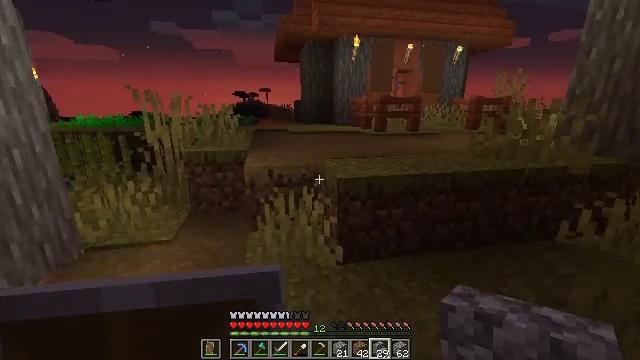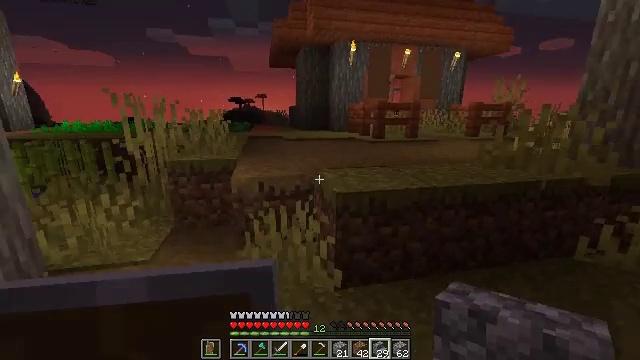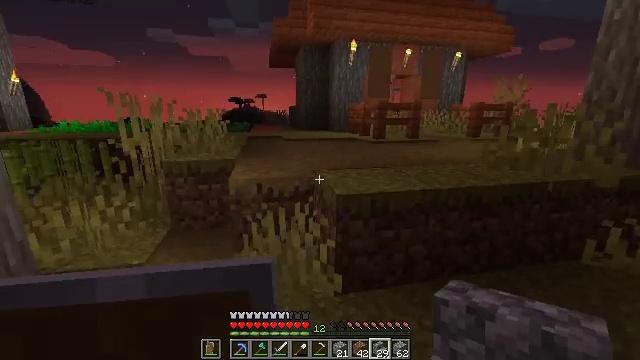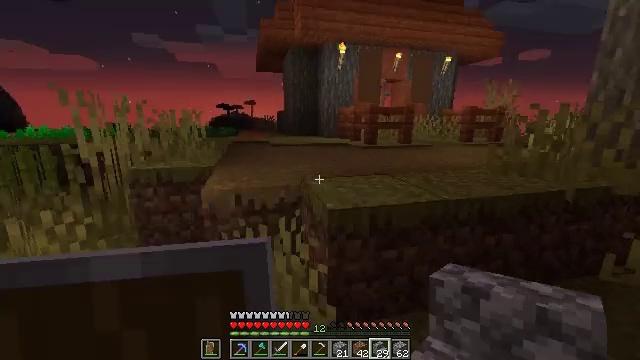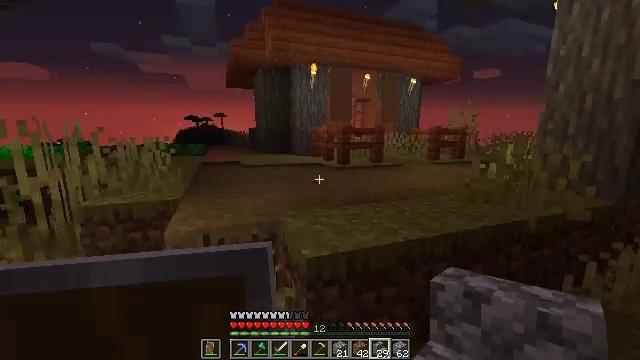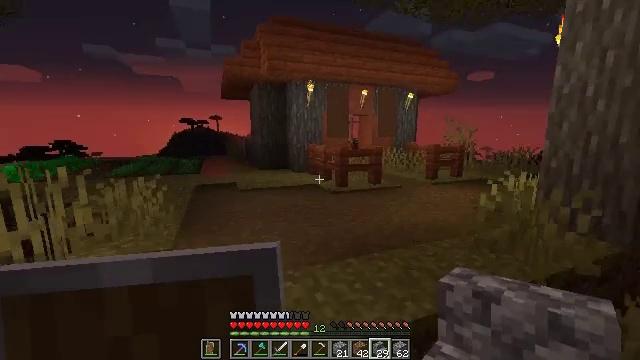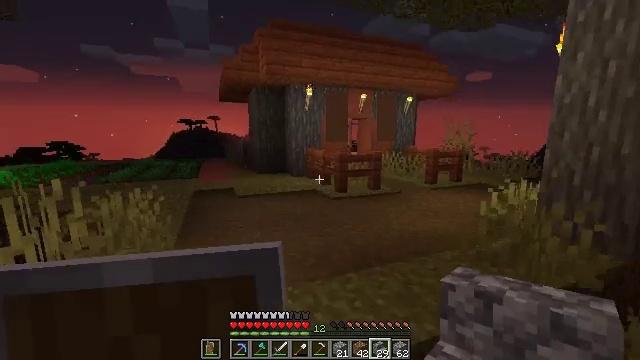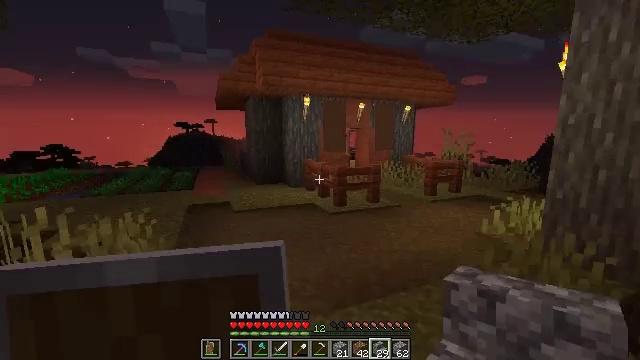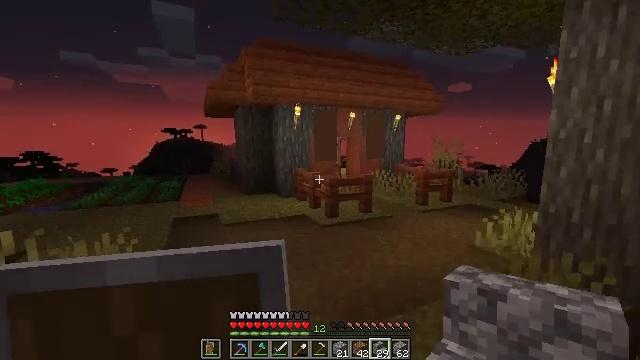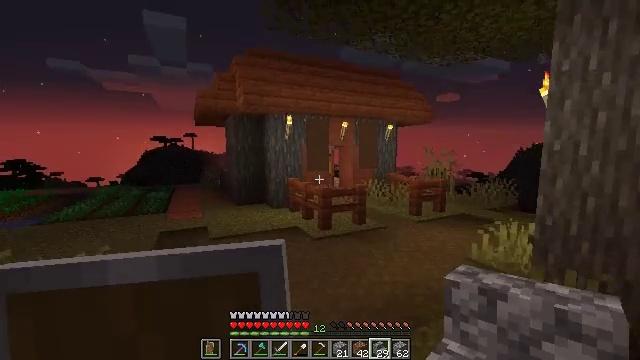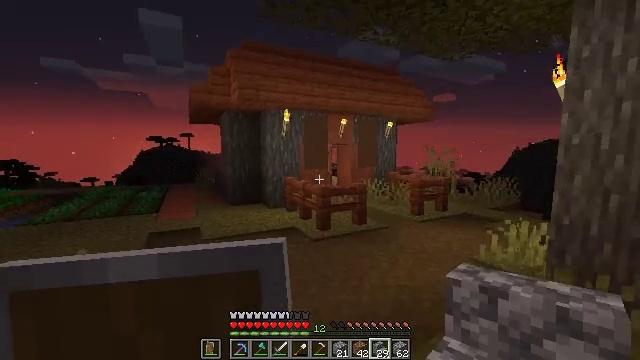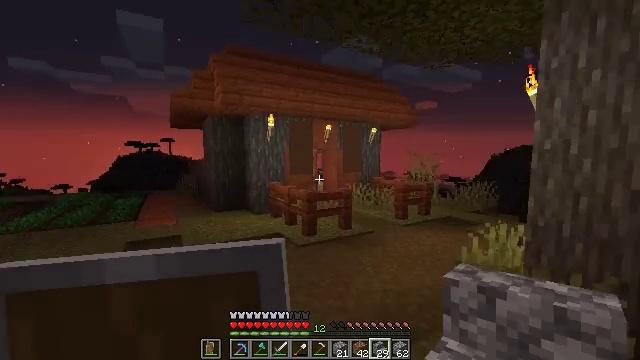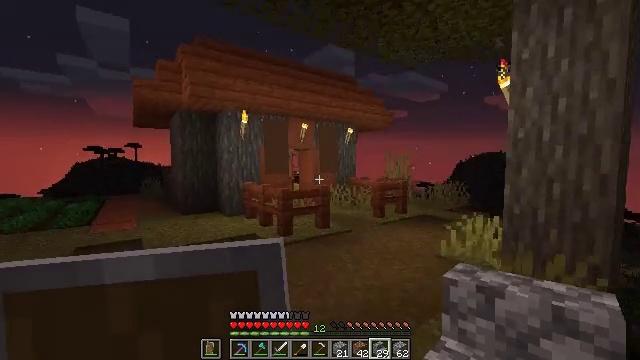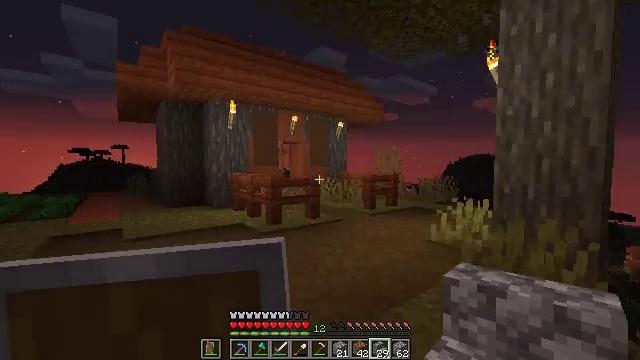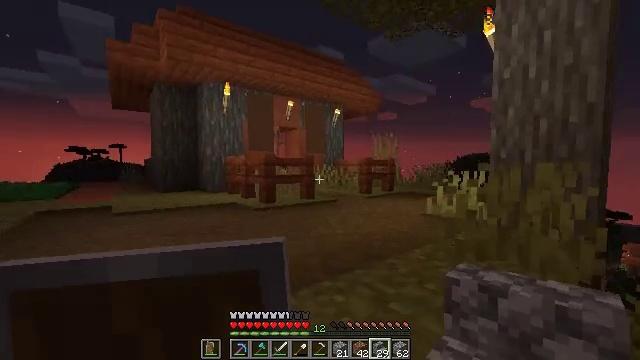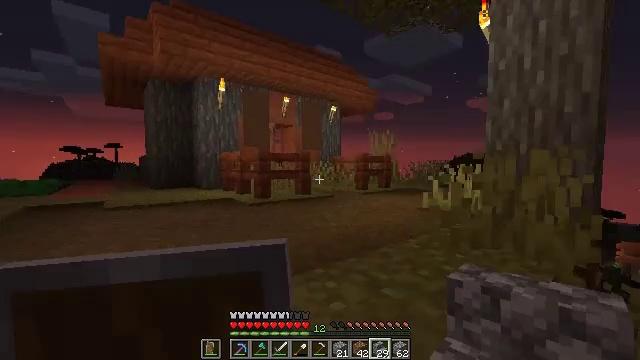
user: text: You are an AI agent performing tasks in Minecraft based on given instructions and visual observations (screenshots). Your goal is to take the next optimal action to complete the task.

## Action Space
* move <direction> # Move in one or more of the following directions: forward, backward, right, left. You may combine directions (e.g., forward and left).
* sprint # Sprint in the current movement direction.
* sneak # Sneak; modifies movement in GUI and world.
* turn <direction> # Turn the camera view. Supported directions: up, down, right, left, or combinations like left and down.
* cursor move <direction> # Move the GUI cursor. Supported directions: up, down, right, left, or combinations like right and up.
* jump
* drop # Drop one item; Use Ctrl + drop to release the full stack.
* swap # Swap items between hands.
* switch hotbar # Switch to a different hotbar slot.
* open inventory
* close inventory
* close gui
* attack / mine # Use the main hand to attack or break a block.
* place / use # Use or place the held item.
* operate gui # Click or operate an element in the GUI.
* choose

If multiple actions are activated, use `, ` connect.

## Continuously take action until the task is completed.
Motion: motion action
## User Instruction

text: Collect acacia planks from a structure.
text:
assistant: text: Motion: move forward, turn up
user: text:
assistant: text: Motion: move forward
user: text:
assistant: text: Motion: move forward, turn right and up
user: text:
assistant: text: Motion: move forward, turn right and up, jump
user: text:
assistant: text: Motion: move forward, jump
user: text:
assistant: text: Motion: move forward, jump
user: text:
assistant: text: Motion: move forward, jump
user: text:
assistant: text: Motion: move forward, turn right and up, jump
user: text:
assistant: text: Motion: move forward, turn right and up
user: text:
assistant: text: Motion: move forward
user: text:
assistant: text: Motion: move forward, turn right and up
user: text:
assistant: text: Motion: move forward, turn right and up
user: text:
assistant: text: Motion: move forward, turn right
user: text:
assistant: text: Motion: move forward
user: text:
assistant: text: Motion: move forward, jump
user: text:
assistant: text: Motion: move forward, jump
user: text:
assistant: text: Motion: move forward, jump
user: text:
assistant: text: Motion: move forward, jump
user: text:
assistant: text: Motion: move forward
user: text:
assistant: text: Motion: move forward, sprint
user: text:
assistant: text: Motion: move forward, sprint
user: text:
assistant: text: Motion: move forward, sprint
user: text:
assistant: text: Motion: move forward, sprint
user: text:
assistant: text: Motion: move forward
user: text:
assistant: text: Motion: move forward
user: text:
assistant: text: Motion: move forward
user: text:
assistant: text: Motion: move forward
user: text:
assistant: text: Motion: move forward
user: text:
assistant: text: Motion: move forward, turn down
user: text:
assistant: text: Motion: move forward